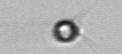
Label: Acanthoica_quattrospina